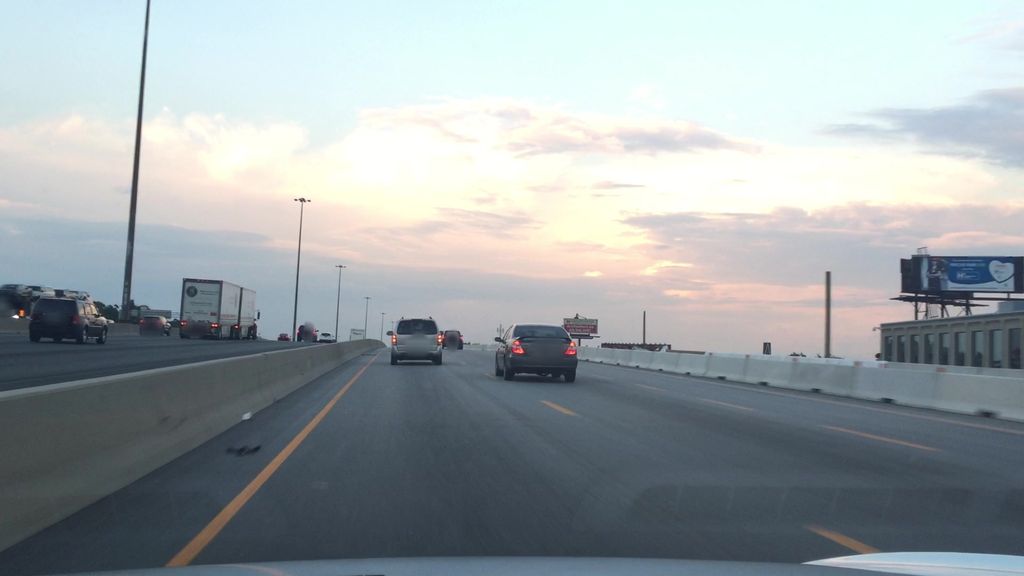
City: toronto